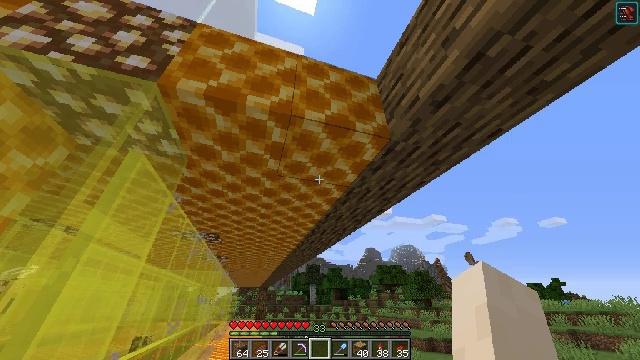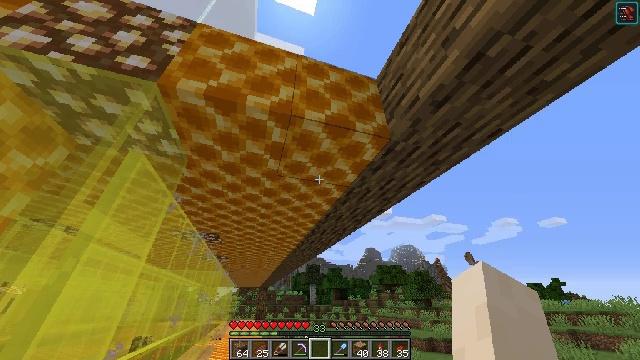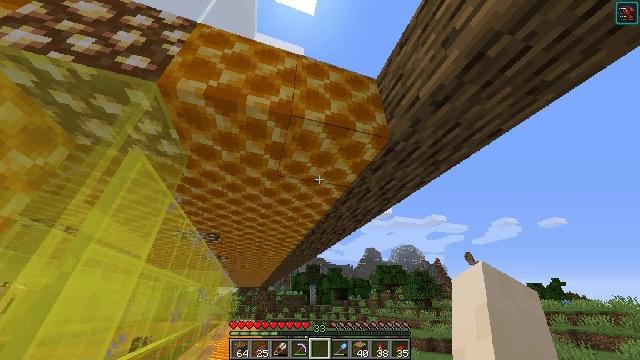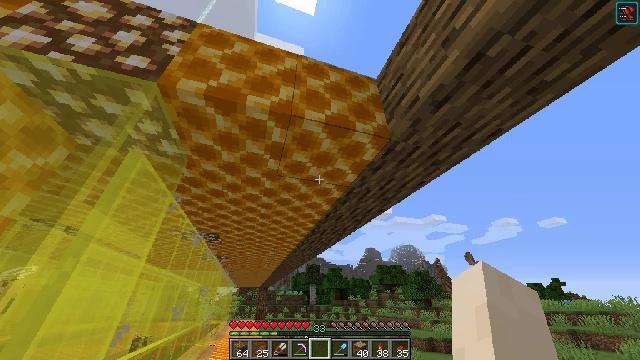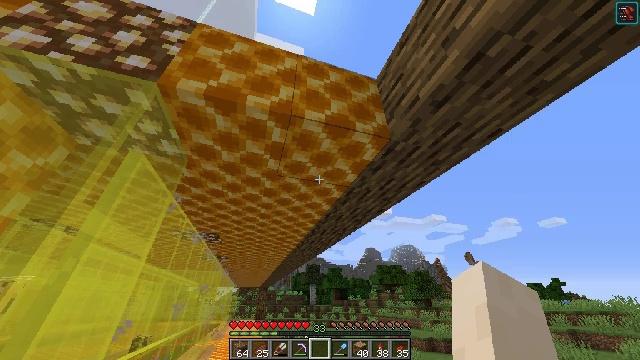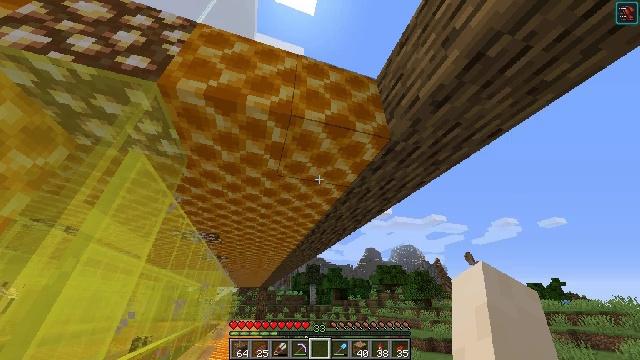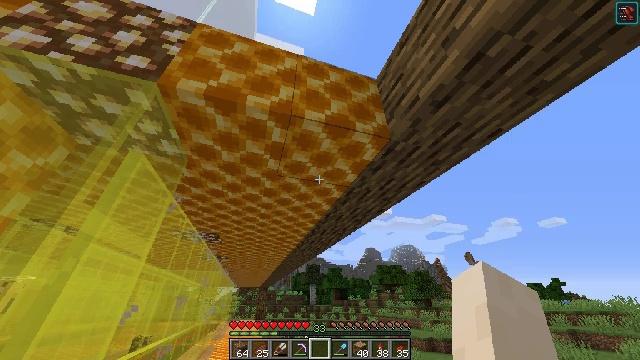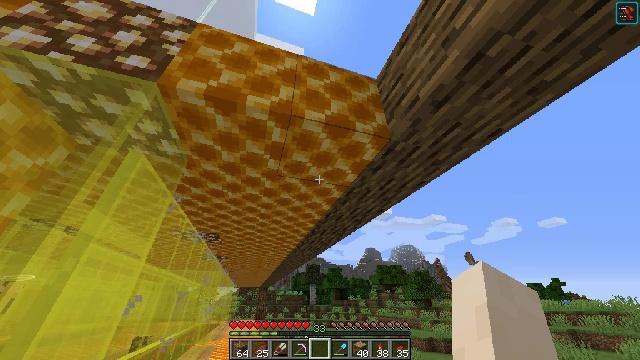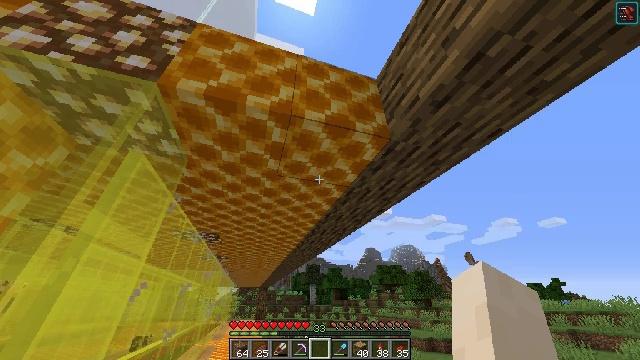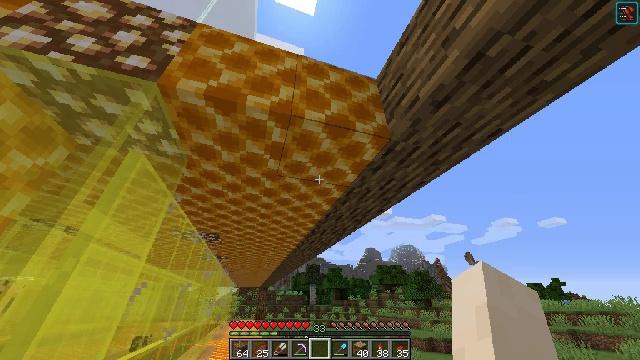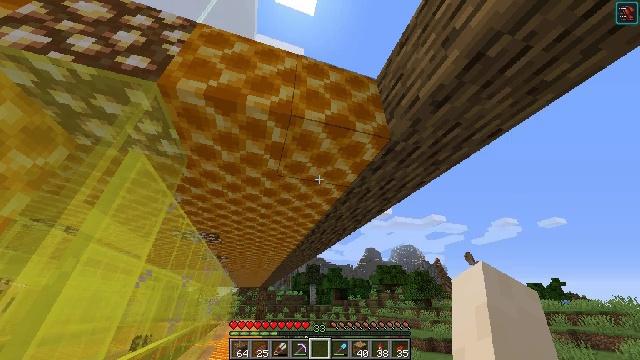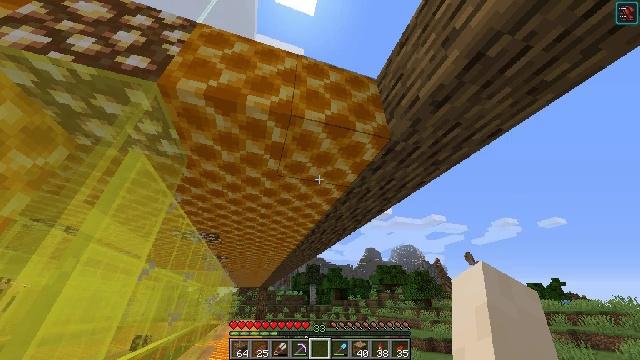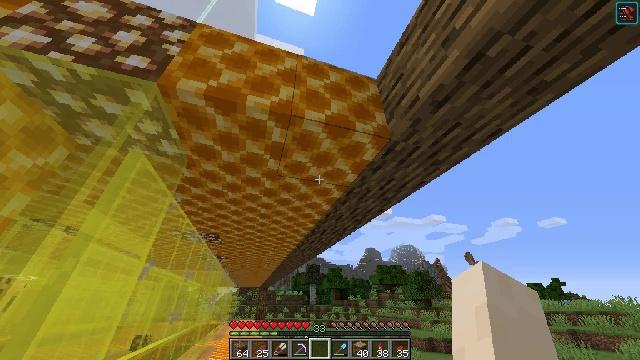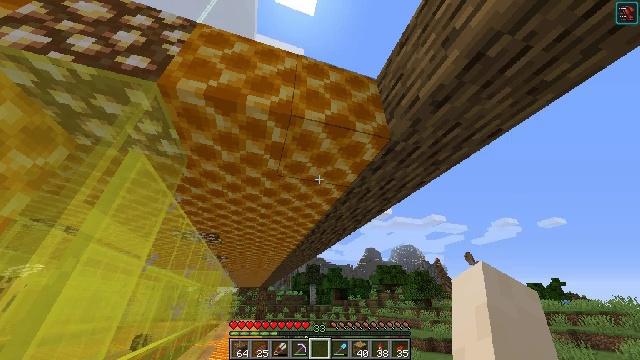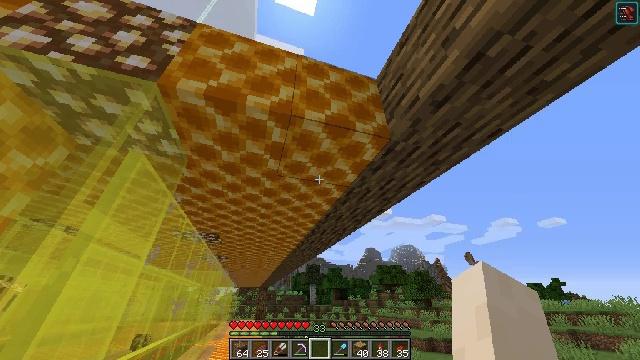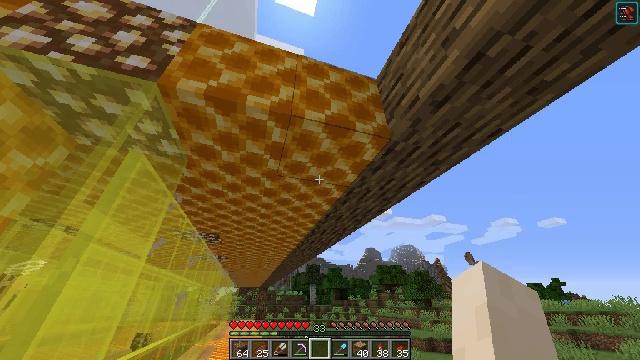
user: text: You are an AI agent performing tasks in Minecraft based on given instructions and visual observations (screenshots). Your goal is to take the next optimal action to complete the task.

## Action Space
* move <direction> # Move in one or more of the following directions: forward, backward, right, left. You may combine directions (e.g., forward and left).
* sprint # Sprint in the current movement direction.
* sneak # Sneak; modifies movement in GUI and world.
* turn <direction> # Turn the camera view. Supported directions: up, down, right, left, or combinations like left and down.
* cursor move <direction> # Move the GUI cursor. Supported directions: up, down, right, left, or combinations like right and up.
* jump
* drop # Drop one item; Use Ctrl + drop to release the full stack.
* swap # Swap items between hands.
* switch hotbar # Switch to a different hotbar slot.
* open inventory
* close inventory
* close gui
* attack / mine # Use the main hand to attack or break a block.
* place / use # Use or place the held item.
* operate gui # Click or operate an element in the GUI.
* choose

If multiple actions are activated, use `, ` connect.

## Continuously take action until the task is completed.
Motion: motion action
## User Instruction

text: Craft a honeycomb block.
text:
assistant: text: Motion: no_op
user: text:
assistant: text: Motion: no_op
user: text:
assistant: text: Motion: no_op
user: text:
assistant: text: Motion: no_op
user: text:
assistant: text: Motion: no_op
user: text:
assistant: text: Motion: no_op
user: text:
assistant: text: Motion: no_op
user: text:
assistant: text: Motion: no_op
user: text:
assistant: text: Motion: no_op
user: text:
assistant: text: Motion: no_op
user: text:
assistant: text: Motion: no_op
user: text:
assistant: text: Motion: no_op
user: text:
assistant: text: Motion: no_op
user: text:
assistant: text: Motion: no_op
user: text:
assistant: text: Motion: no_op
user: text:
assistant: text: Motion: no_op
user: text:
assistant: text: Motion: no_op
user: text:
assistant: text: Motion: no_op
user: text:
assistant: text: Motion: no_op
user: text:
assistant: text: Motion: no_op
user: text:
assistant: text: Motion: no_op
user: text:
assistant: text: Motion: no_op
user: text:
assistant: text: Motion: no_op
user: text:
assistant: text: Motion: no_op
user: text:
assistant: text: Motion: no_op
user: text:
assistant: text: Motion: no_op
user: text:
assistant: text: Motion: no_op
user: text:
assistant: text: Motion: no_op
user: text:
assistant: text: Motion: no_op
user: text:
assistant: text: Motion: no_op